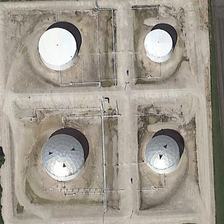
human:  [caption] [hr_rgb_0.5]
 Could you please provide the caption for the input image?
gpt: four storage tanks are near some green plants and a road .

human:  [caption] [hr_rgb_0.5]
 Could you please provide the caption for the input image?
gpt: four storage tanks are near some green plants and a road .

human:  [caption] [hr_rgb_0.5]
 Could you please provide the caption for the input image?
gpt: four storage tanks are near some green plants and a road .

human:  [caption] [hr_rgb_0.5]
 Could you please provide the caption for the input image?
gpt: four storage tanks are near some green plants and a road .

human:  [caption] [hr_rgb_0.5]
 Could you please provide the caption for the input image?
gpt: four storage tanks are near some green plants and a road .